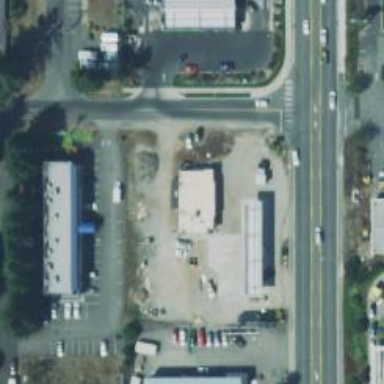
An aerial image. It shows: Convenience shop.